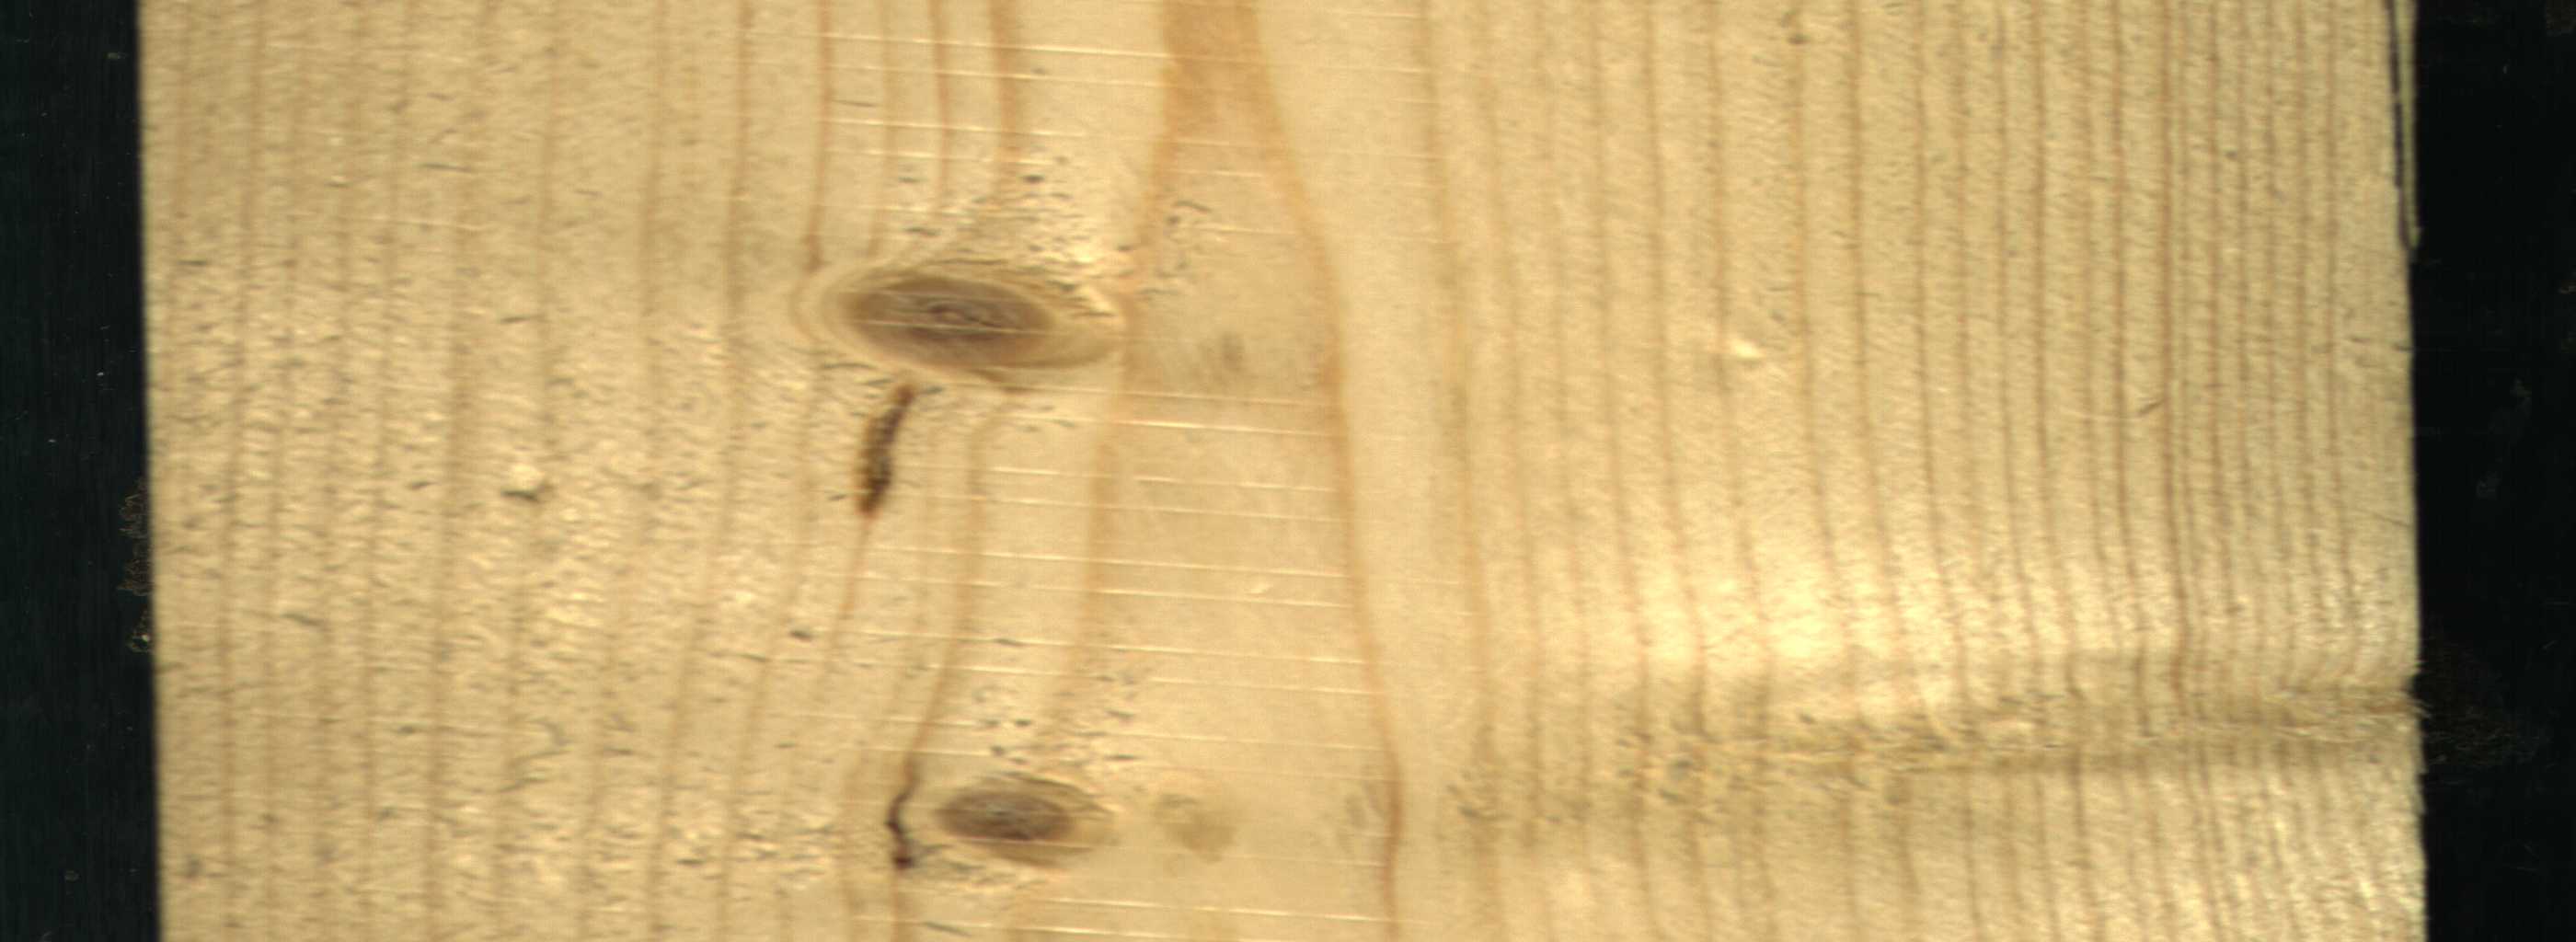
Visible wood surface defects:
resin
resin
Live_Knot
Live_Knot